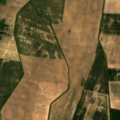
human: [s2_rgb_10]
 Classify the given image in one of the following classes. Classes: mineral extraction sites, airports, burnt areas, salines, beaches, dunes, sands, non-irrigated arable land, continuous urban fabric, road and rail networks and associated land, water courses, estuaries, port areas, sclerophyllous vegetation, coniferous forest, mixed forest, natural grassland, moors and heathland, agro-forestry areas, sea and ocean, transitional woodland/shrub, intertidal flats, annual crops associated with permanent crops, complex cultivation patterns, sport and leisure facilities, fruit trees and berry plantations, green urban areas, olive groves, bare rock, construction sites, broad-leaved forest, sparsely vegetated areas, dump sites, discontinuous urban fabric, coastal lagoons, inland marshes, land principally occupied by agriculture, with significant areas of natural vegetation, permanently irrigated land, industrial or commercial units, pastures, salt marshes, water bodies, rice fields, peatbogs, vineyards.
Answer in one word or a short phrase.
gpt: non-irrigated arable land, complex cultivation patterns